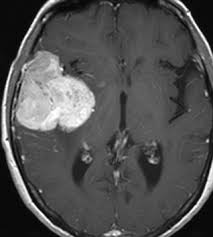
Label: meningioma